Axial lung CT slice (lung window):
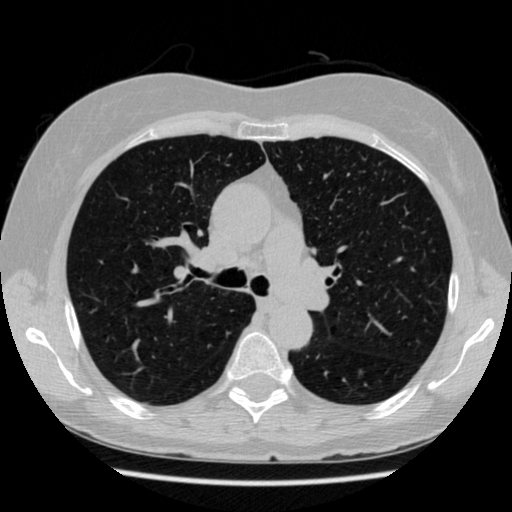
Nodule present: no